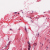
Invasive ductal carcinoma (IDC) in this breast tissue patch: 0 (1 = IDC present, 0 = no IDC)